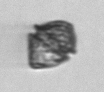
Label: Kryptoperidinium_triquetrum